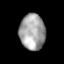
Tissue: prostate
Cell type: Myeloid cells
Senescence score: 0.3536
Nuclear area (px): 902
Mean DAPI intensity: 162.345